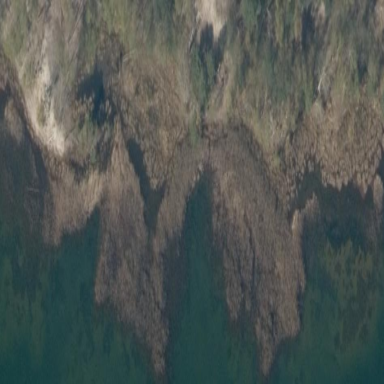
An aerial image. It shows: Reedbed in wetland area.